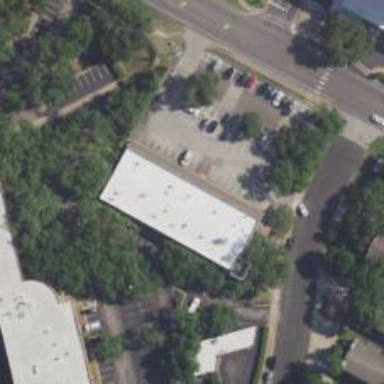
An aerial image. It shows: Veterinary facility.